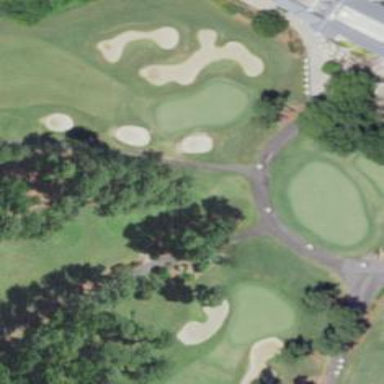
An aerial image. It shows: Pathway for golfing.